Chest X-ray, AP view. Patient: 42 years old, sex M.
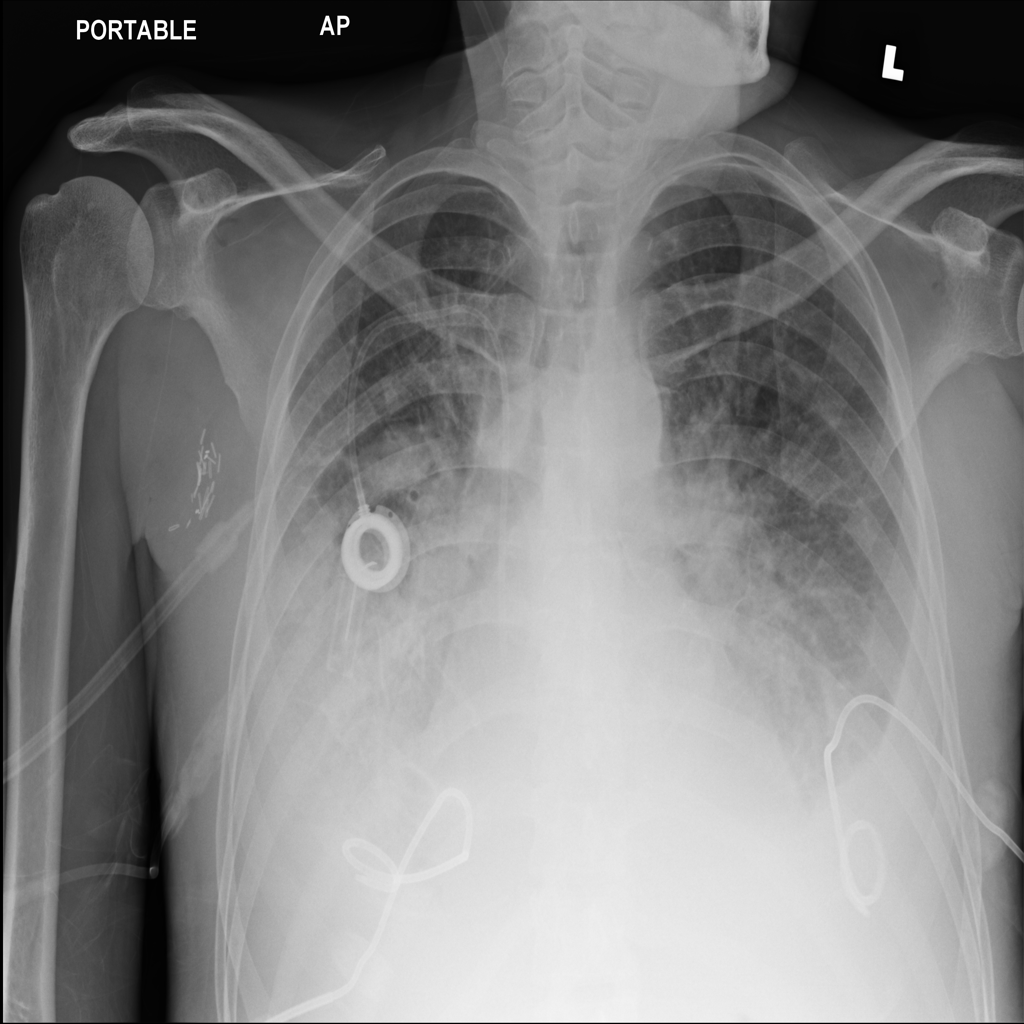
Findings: Effusion